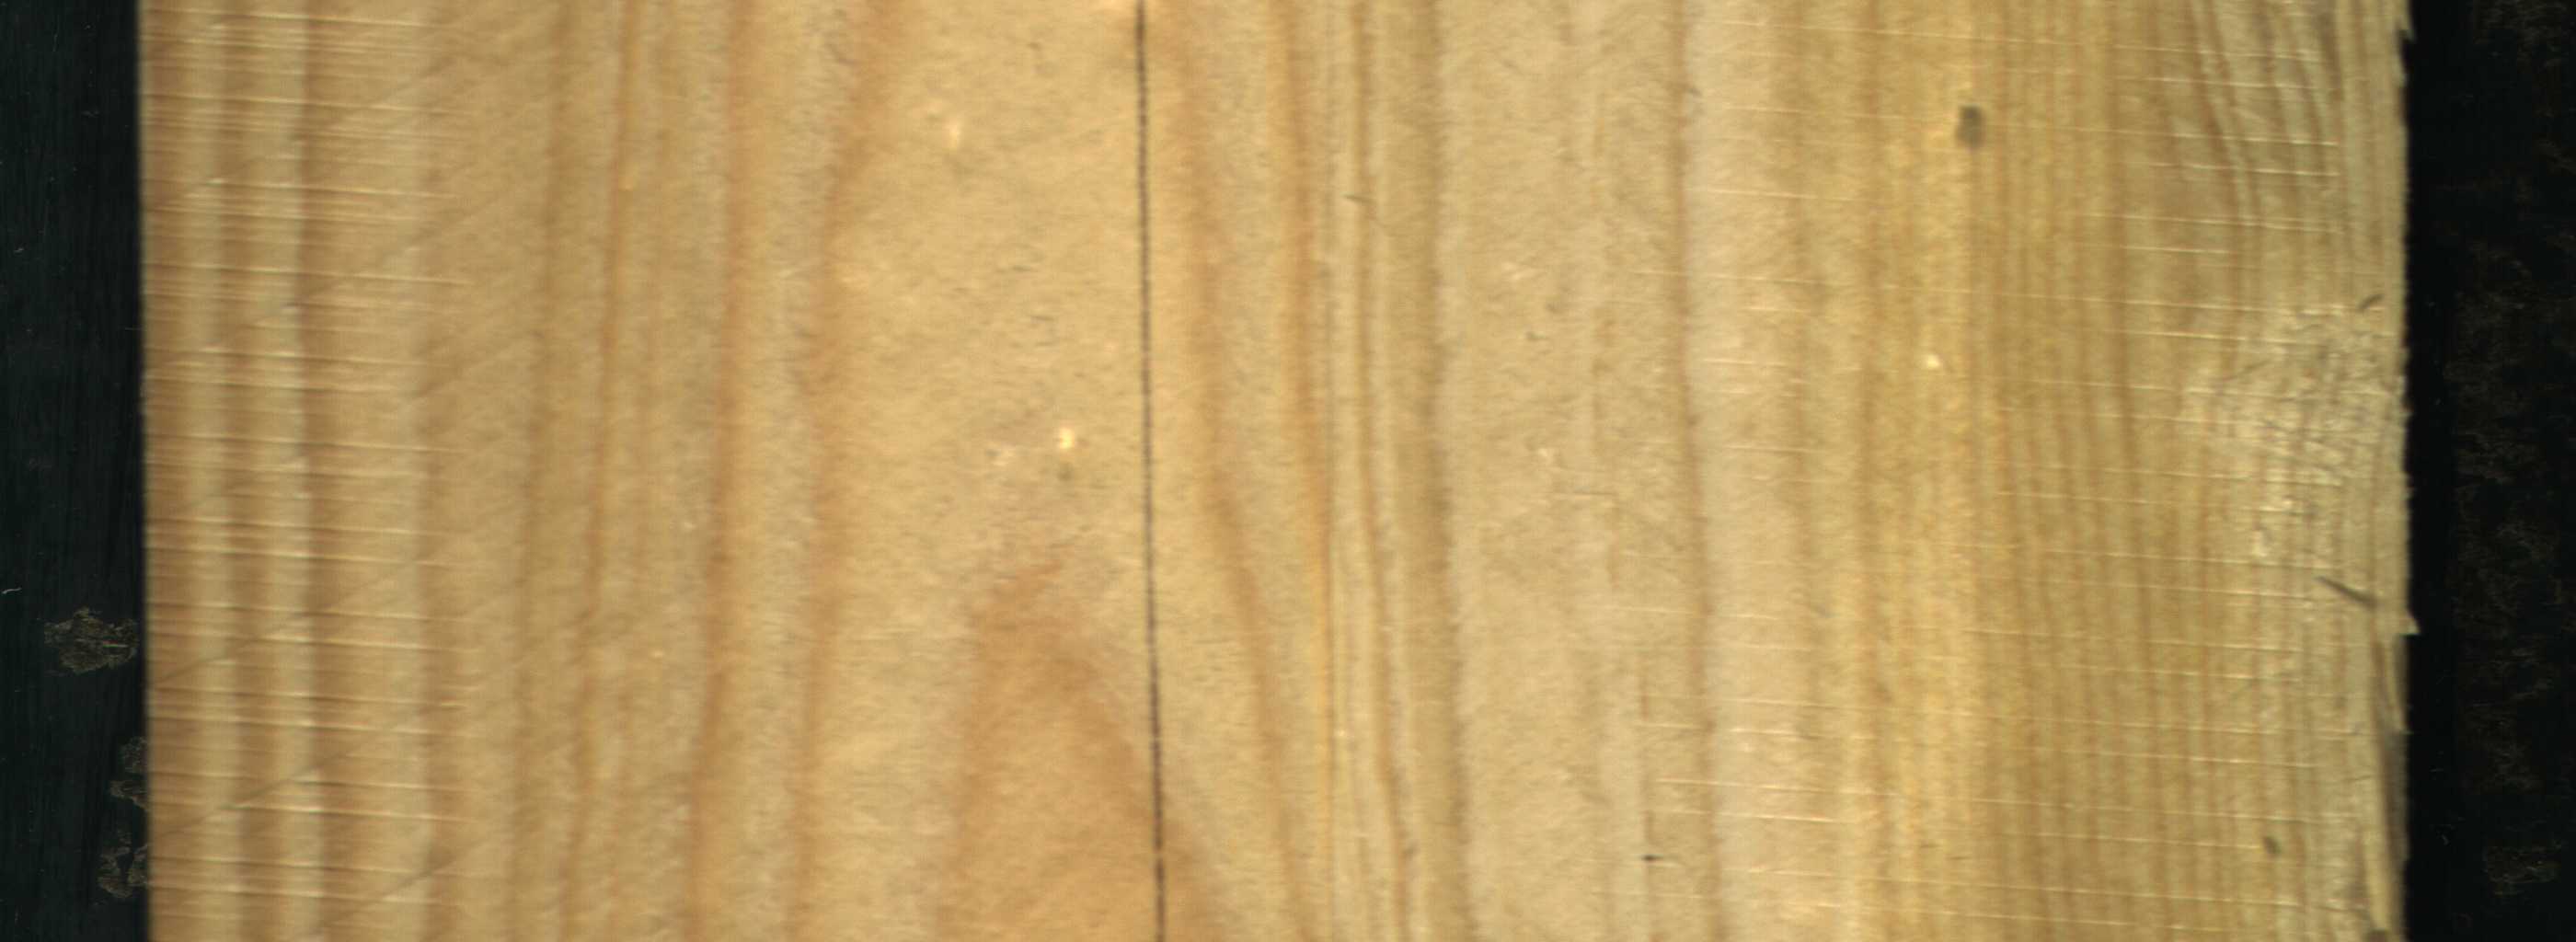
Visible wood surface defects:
Crack